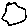
Label: hexagon